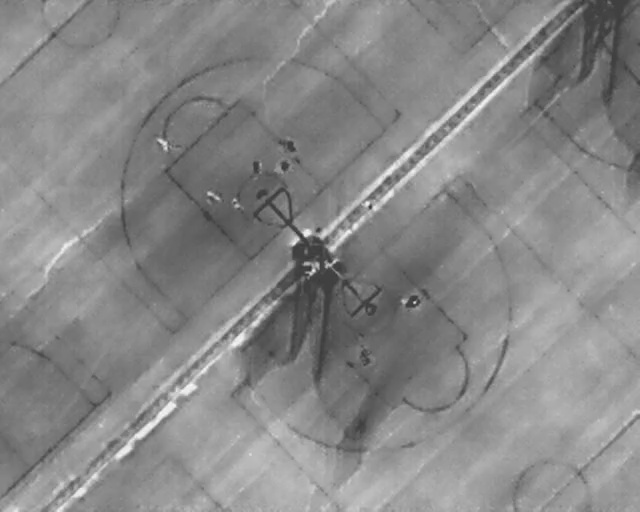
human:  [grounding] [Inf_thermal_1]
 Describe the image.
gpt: In the satellite image, there is  <ref>1 medium person </ref> <box>[[24, 26, 26, 28, 148]]</box> located at top left,  <ref>1 medium person </ref> <box>[[43, 25, 46, 30, 40]]</box> located at top,  <ref>2 medium person </ref> <box>[[38, 30, 41, 33, 2], [32, 36, 34, 39, 26]]</box> located at center,  <ref>2 small person </ref> <box>[[43, 31, 45, 33, 2], [35, 39, 38, 40, 142]]</box> located at center,  <ref>1 large person </ref> <box>[[62, 56, 65, 60, 2]]</box> located at center.